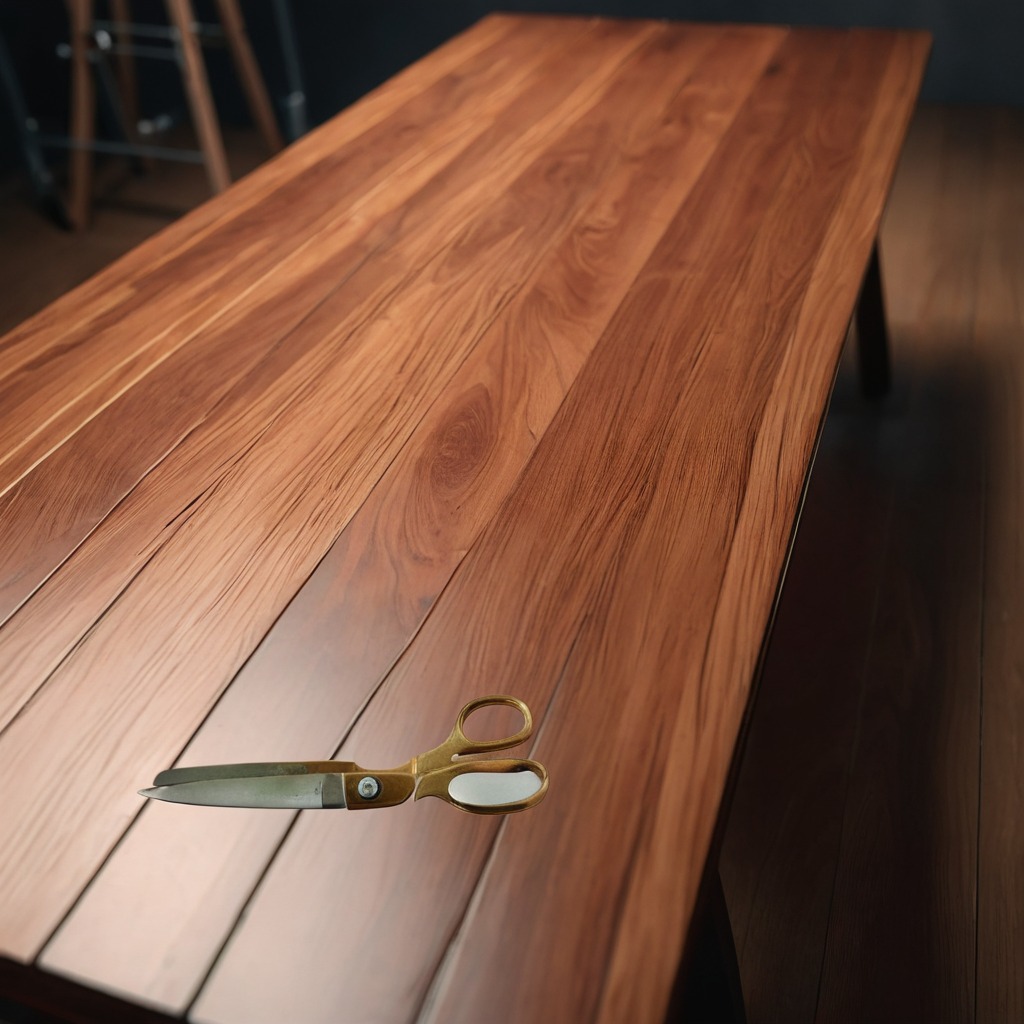
A scissor lying on the wooden table in a carpentry studio.